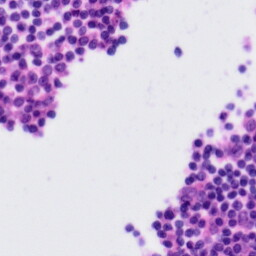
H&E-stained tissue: Tonsil